Question: I am new to Intellij Idea. I didn't find any information on how to wrap the code after certain characters (ex: 150 characters, break the line)

I want to break the code after the vertical line, the following code must come in next line.
Note: I used code option, but it did just realigned the code with some white spaces etc, but not wrapping up the code. It's difficult to see the end of the code.
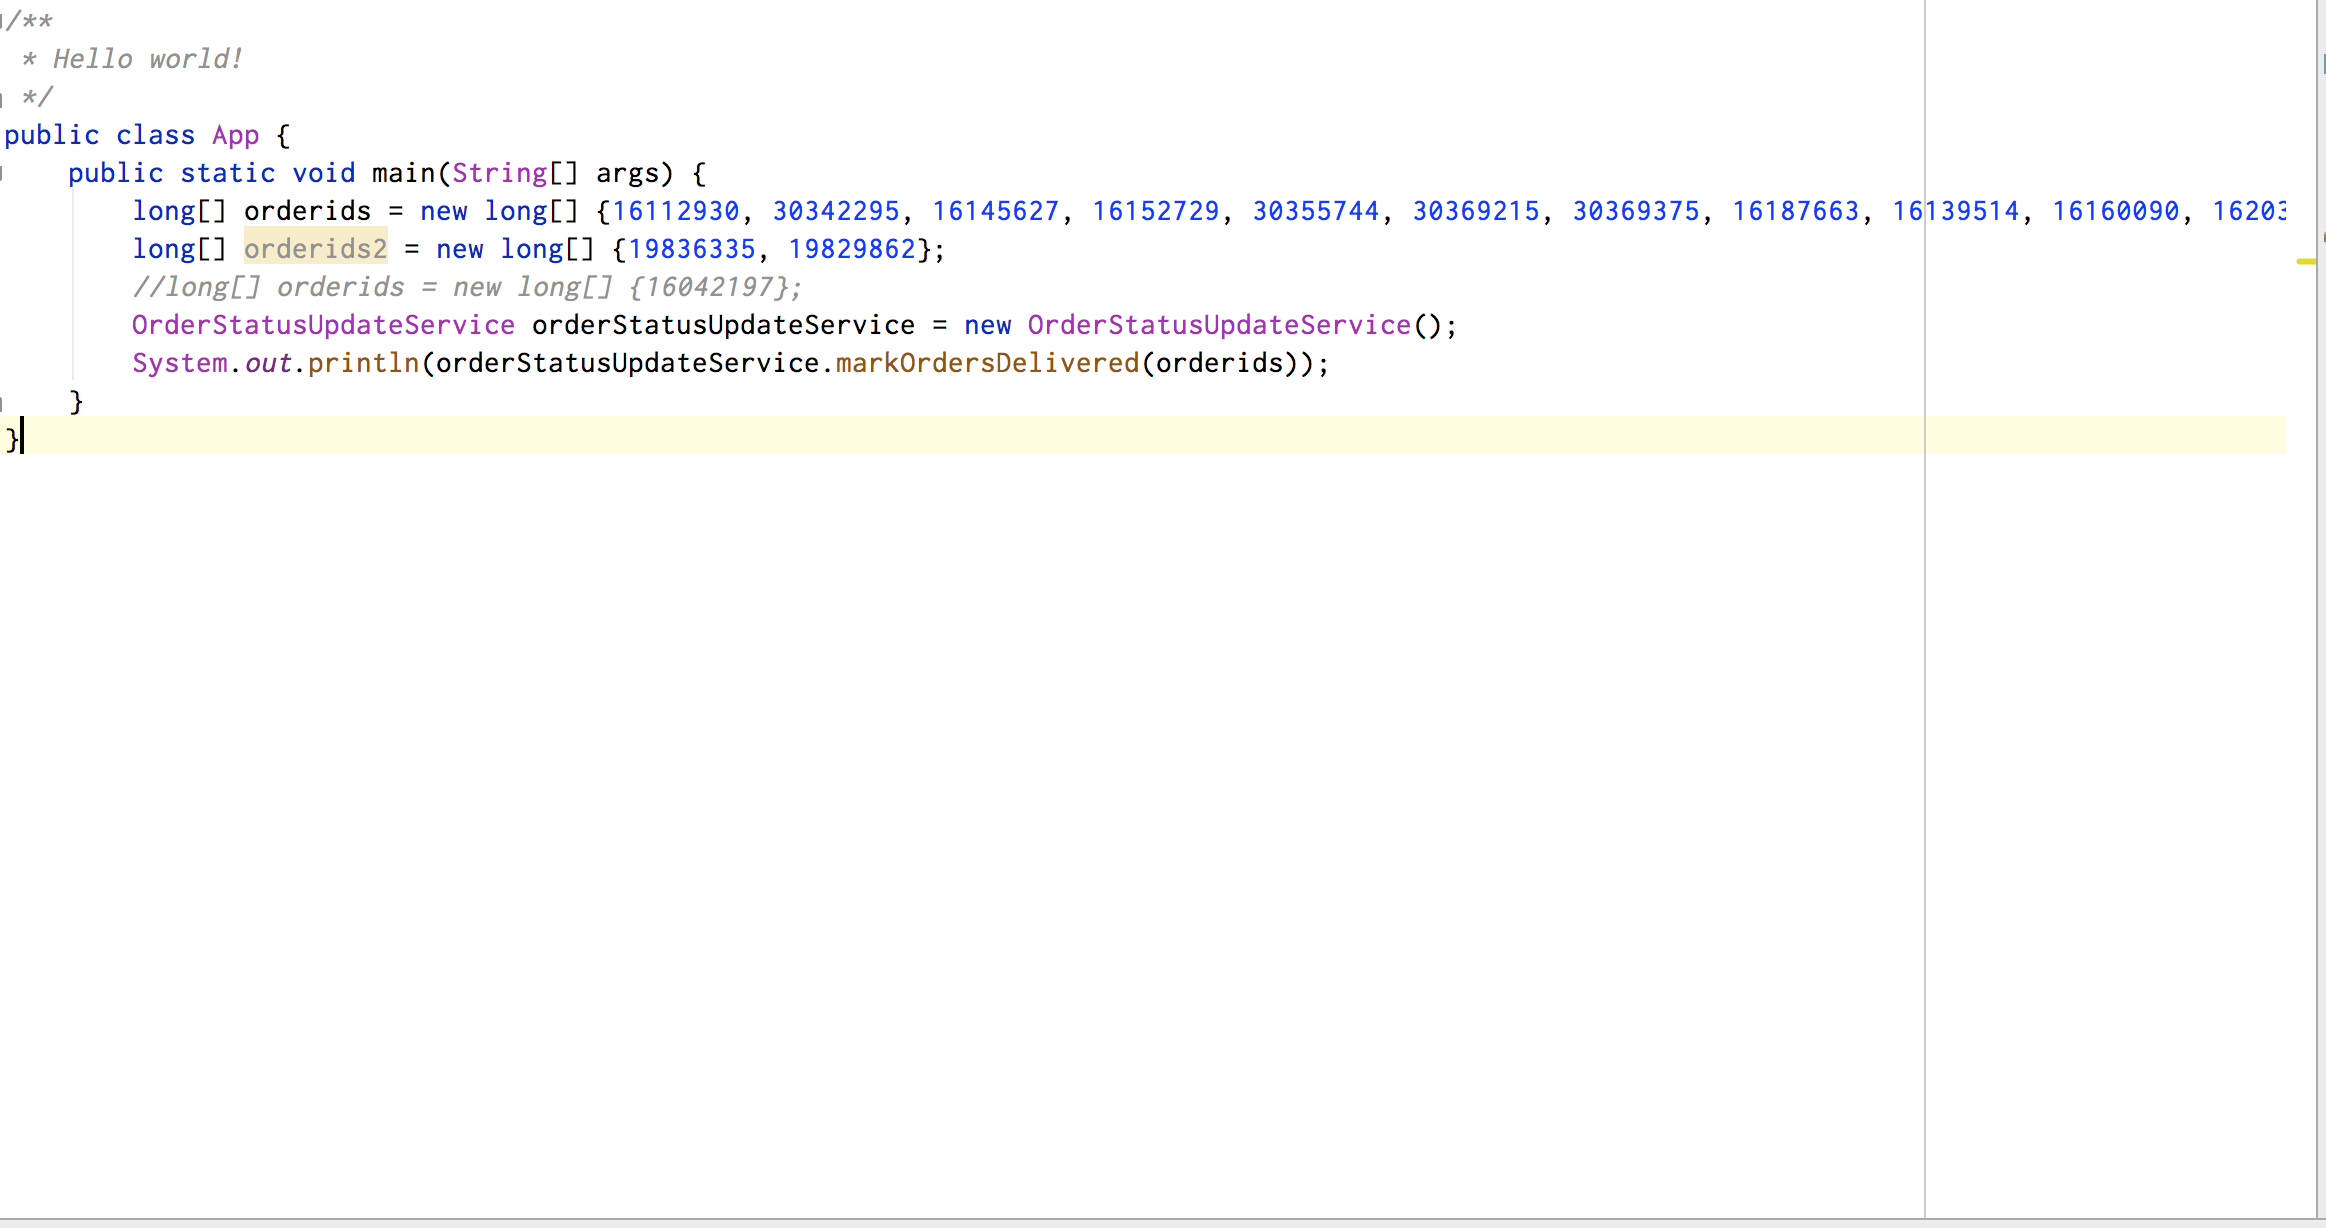
Answer: You go to (++) then select -
Here you can configure your margins and if you want the code to wrap after it reaches the end of it